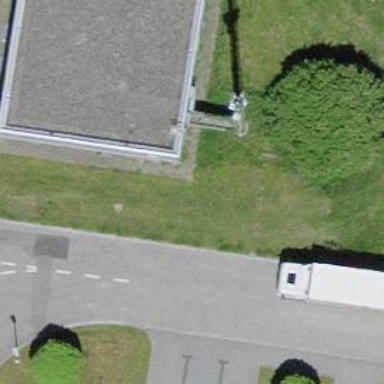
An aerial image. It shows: Mast tower used for communication.